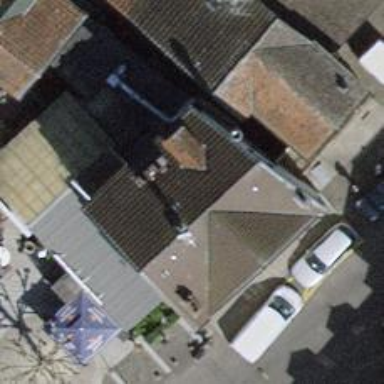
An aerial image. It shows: Restaurant.